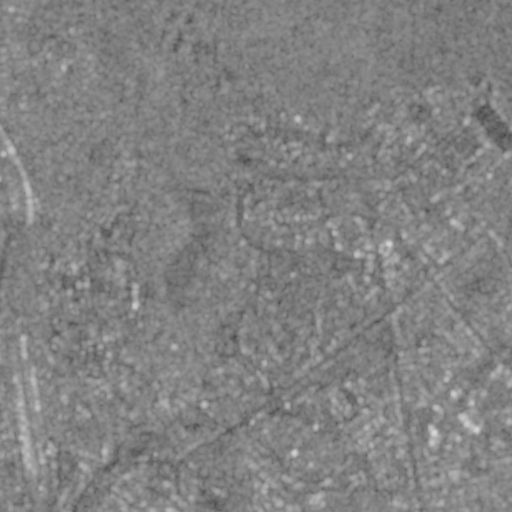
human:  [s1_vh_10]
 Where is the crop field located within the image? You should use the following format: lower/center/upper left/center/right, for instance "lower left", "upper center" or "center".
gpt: The crop field is located in the upper right of the image.
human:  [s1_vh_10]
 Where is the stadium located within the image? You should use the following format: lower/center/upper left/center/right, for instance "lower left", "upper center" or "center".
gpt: The stadium is located in the lower left of the image.
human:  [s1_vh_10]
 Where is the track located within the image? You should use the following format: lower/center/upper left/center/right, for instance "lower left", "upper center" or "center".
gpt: The track is located in the center of the image.
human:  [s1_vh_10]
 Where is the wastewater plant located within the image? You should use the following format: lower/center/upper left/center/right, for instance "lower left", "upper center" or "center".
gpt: The wastewater plant is located in the upper center of the image.
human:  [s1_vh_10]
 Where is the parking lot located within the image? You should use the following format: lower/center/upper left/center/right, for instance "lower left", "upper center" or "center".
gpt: There is no parking lot in the image.

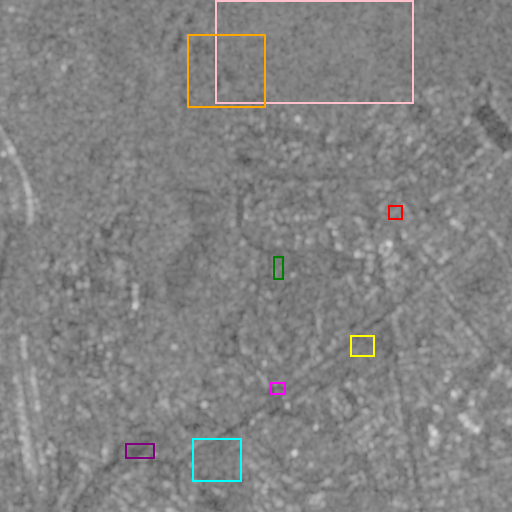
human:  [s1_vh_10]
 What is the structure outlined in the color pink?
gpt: The structure outlined in pink is a crop field.
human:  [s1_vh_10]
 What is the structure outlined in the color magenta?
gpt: The structure outlined in magenta is a gas station.
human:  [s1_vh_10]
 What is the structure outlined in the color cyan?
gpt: The structure outlined in cyan is a park.
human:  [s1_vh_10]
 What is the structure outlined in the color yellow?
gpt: The structure outlined in yellow is a parking lot.
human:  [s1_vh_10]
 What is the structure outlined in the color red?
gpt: The structure outlined in red is a power substation.
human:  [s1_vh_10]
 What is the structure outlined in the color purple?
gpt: The structure outlined in purple is a stadium.
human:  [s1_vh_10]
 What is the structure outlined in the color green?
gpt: The structure outlined in green is a track.
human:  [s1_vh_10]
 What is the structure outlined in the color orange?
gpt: The structure outlined in orange is a wastewater plant.
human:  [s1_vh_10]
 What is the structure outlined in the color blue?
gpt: There is no blue outline.